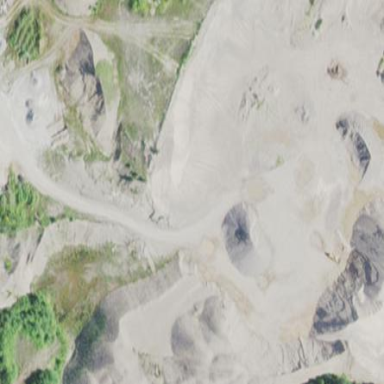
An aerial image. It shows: Quarry area.